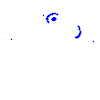
Particle: kaon